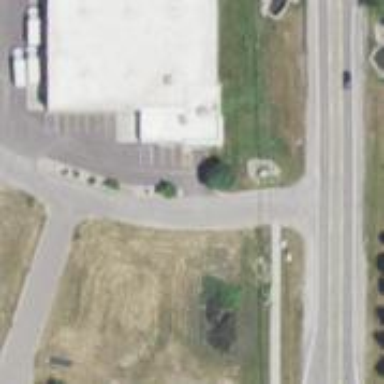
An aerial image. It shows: Commercial building.